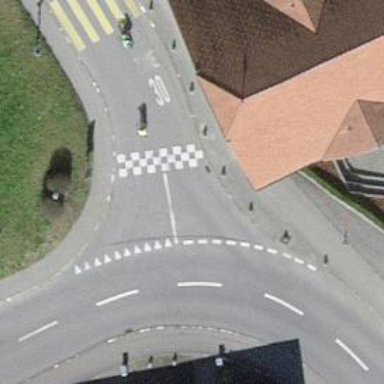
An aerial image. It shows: Road with "give way" sign.